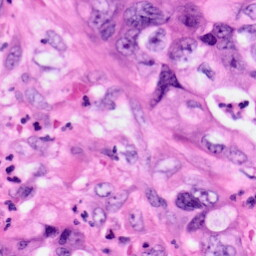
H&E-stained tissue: Pancreatic